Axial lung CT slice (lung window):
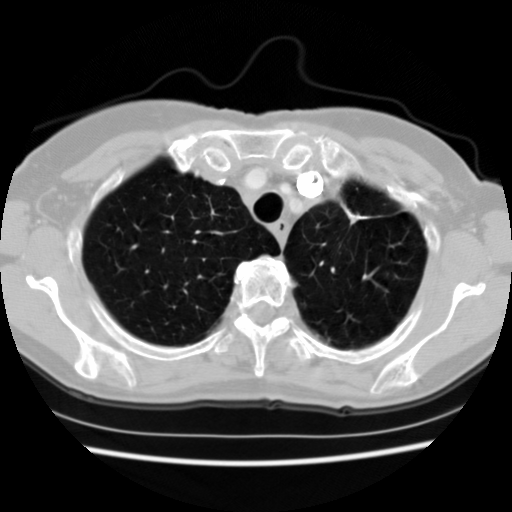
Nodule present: no